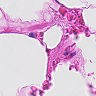
Metastatic tissue present: no